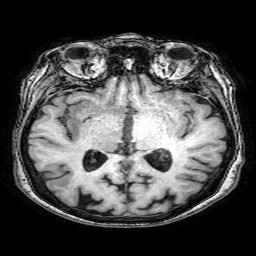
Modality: T1w
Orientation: coronal
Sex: female
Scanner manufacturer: philips
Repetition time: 0.008287 s
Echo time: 0.00386 s